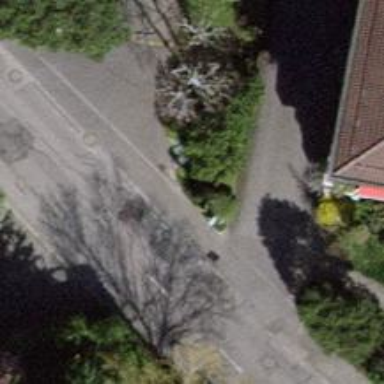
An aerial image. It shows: Post box is visible.